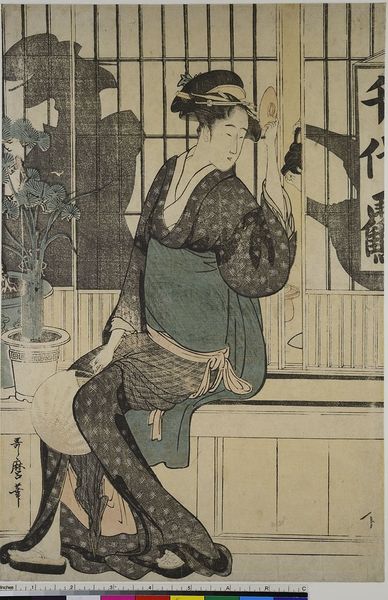
Titel: Das Chiyozuru Teehaus
Künstler: Kitagawa Utamaro
Standort: Hamburg
Institution: Museum für Kunst und Gewerbe Hamburg
Schlagwörter: schatten, frau, kaffeehaus, szene, kneipe, kanne, holzschnitt, druckgraphik, druckgrafik, tracht, zeit, topfpflanzen, farbholzschnitt, gasthaus, kimono, teehaus, volkstracht, edo, pub, reproduktionen, druckerzeugnisse, fächer